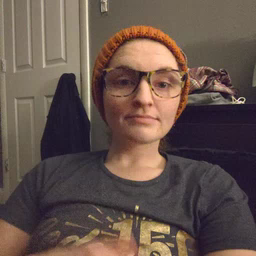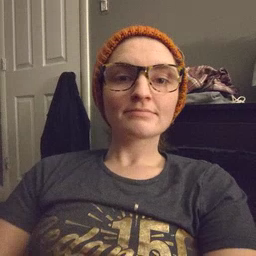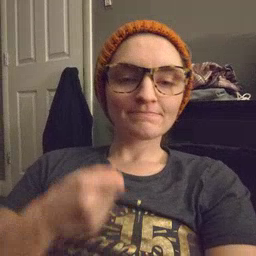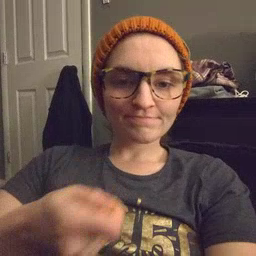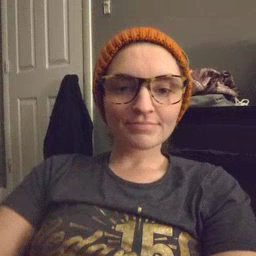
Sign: vacuum